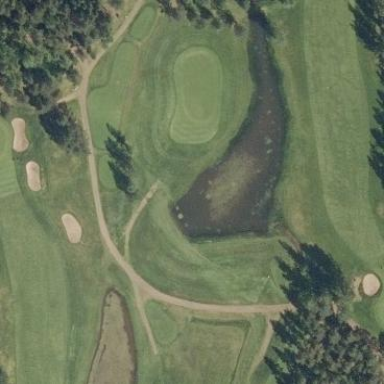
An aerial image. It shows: Water hazard in golf course. The hazard is natural water feature.